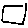
Label: cloud